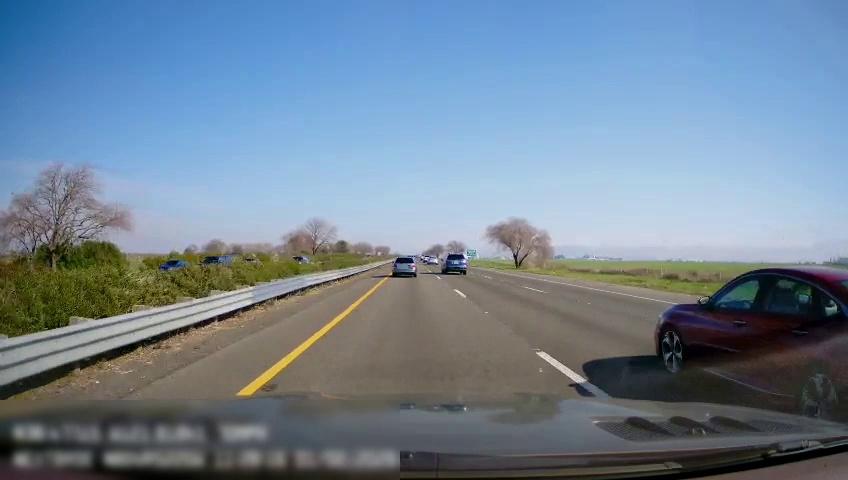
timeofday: Day
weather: Sunny
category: Drivable Space
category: Vehicles | Car
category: Vehicles | SUV
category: Vehicles | SUV
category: Vehicles | SUV
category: Vehicles | Car
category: Vehicles | SUV
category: Vehicles | Car
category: Lanes | Current Lane
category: Lanes | Current Lane
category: Lanes | Alternate Lane
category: Lanes | Alternate Lane
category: Traffic | Signs